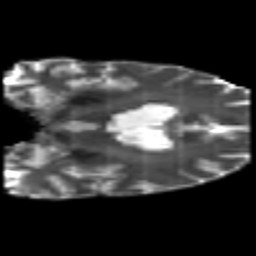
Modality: T2w
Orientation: coronal
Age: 35
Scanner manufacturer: philips
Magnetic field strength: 3 T
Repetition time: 8.6 s
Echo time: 0.127 s